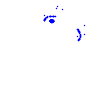
Particle: kaon